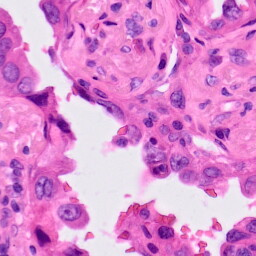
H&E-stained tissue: Lung